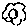
Label: flower